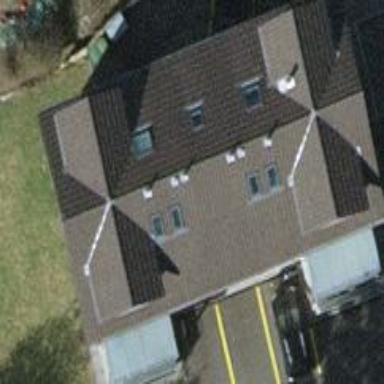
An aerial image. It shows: Building with tiled roof.